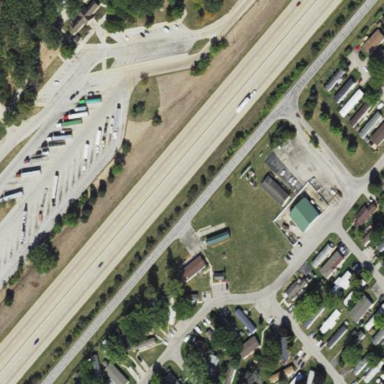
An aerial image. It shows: Rest area on the road.